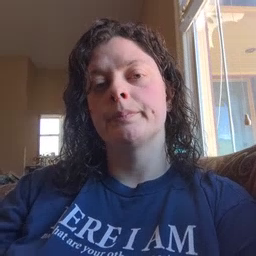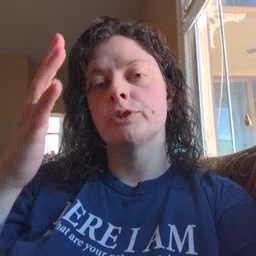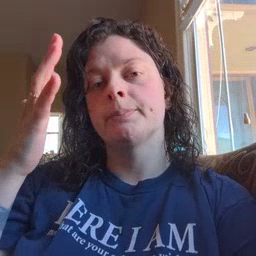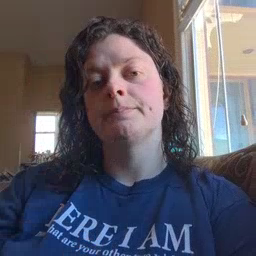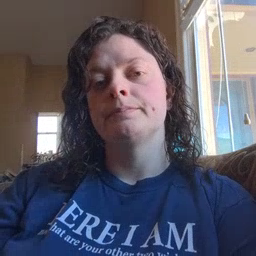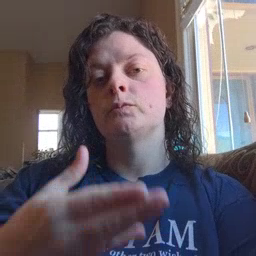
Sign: tree